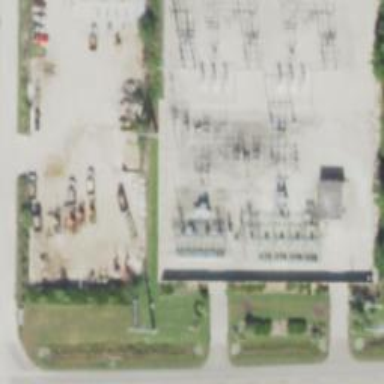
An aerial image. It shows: Switch used for power control.